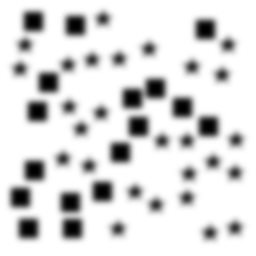
Squares: 17
Triangles: 0
Stars: 27
Total shapes: 44